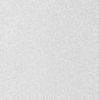
Label: dusty